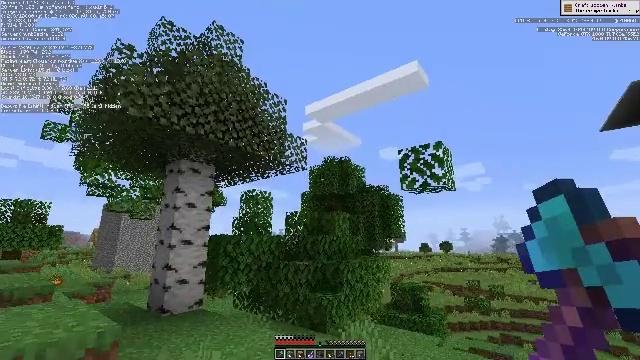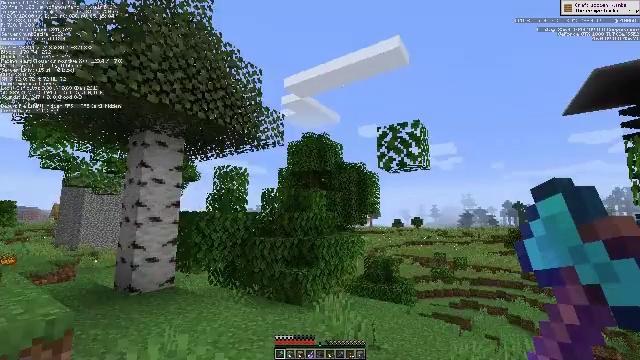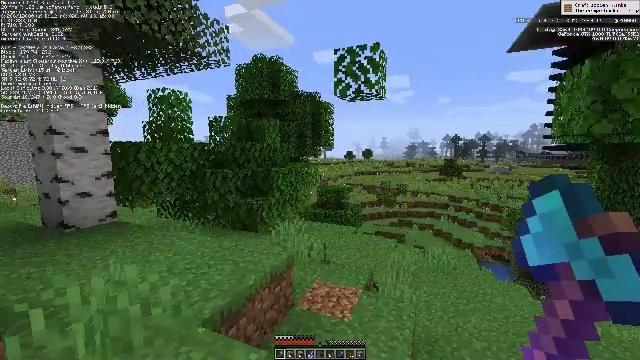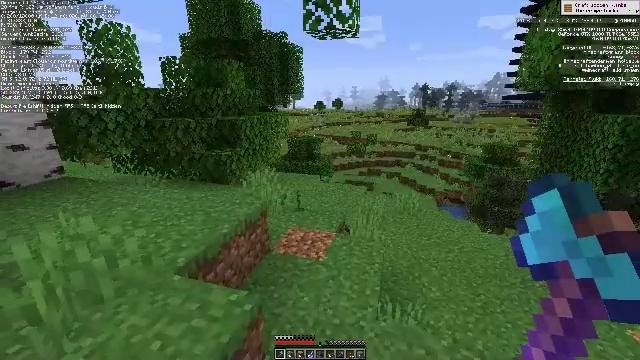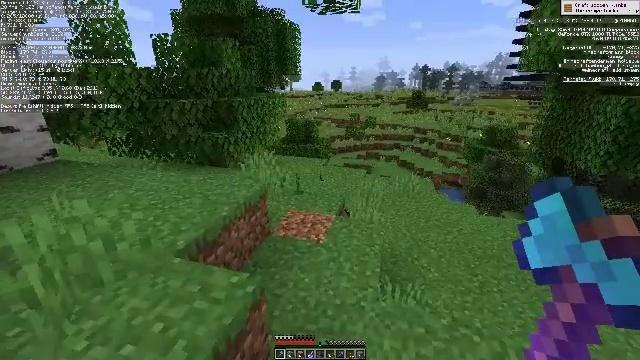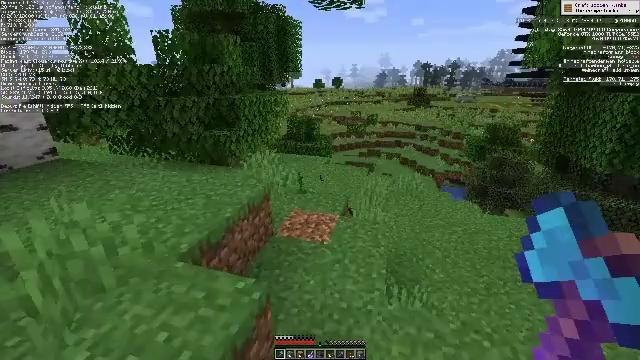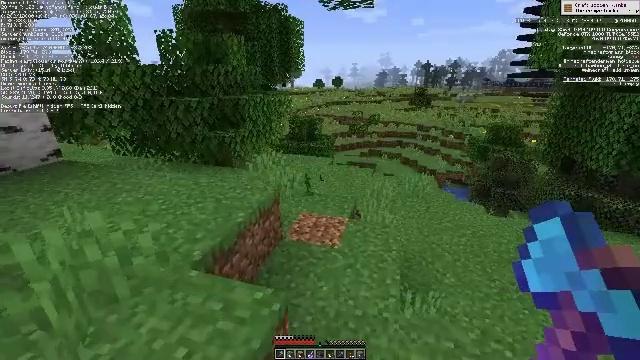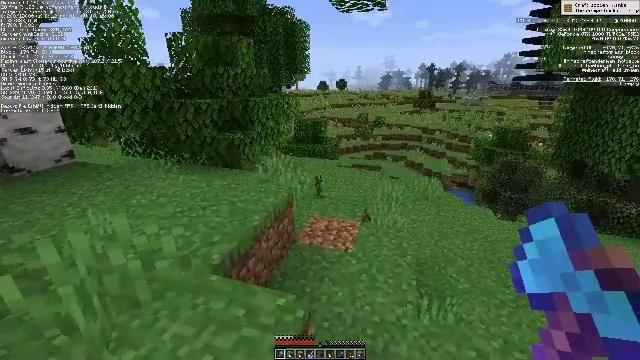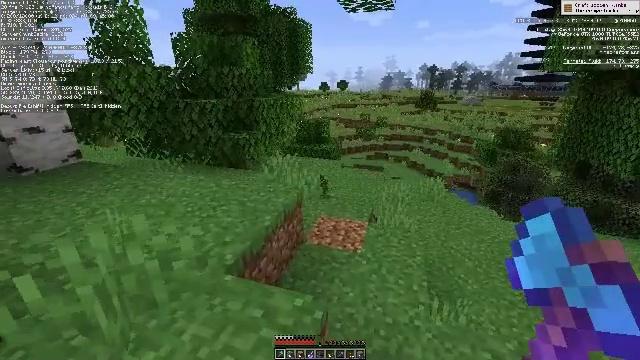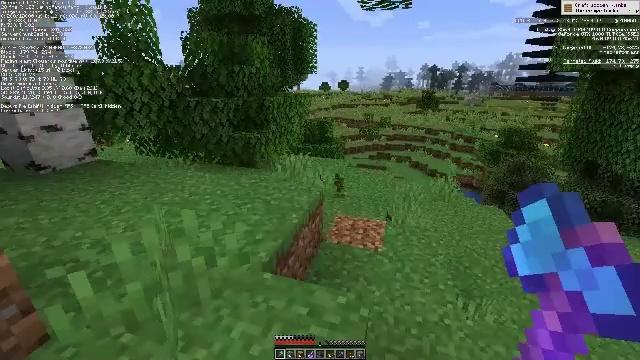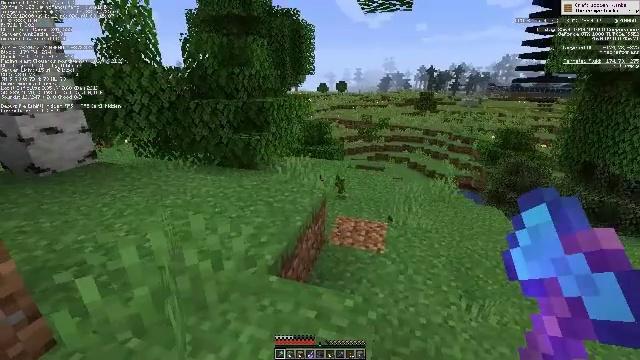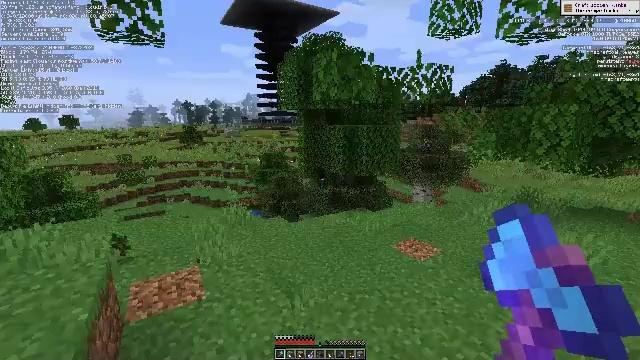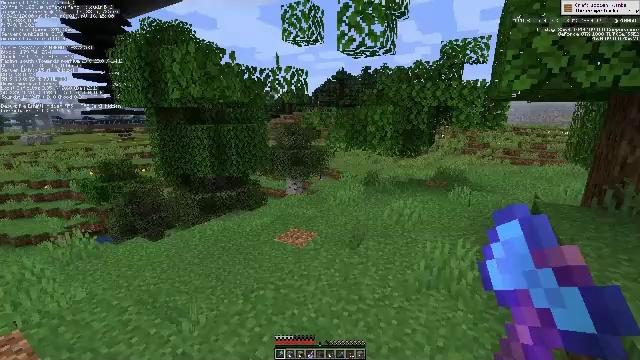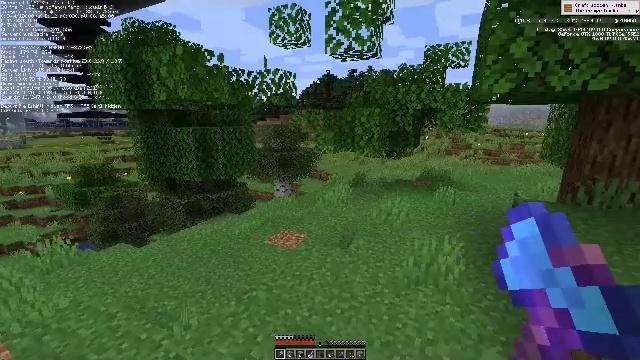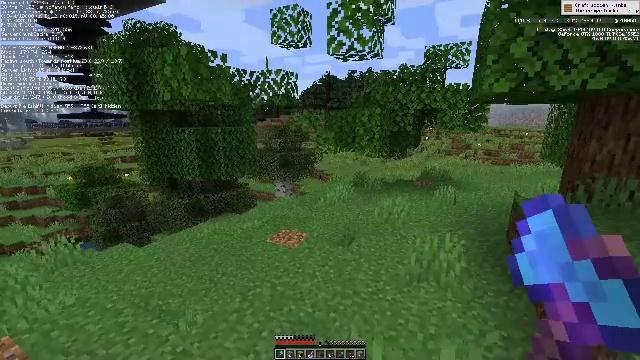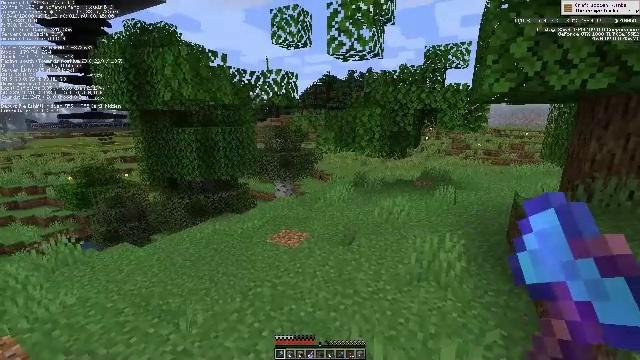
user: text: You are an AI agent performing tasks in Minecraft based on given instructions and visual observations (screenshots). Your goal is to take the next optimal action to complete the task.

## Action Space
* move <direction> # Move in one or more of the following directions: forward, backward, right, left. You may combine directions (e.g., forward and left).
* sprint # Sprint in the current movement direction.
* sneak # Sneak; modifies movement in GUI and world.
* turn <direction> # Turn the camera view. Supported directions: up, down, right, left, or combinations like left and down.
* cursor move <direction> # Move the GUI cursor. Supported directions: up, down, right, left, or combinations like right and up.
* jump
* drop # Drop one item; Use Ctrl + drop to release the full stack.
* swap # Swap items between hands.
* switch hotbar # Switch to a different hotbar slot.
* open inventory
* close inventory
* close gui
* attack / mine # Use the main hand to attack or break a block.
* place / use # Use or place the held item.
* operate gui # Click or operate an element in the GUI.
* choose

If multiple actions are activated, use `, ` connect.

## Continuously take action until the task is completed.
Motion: motion action
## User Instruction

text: Trim the tree by mining oak leaves.
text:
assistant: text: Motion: move forward and move left, turn right and down
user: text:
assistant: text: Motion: move forward and move left, turn right and down
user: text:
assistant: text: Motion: move left, turn right and down
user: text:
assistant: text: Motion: move left, turn down
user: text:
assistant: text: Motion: move left
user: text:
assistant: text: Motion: move left
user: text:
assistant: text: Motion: move left
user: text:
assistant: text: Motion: move left
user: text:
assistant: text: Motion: move left
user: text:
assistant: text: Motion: move left
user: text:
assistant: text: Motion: move left, turn right and up
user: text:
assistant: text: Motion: turn right
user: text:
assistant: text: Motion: turn right
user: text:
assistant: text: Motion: no_op
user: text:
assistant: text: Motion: no_op
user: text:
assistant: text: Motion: no_op
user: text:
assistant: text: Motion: no_op
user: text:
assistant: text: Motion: no_op
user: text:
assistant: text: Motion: no_op
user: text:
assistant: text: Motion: no_op
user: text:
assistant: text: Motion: no_op
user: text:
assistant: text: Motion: no_op
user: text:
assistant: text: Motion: turn left
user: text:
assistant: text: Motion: no_op
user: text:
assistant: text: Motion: turn right
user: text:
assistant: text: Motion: turn right and up
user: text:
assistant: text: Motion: turn right and up
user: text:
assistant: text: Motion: turn right and up
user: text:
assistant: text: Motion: no_op
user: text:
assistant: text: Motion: no_op